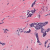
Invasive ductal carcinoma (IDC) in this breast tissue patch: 1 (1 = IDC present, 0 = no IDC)